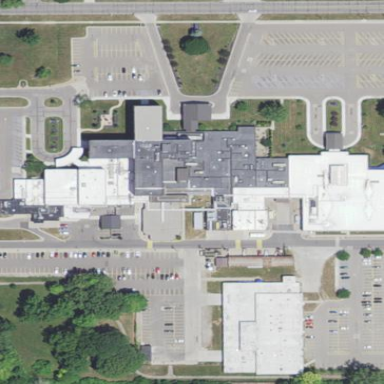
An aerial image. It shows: Hospital building.